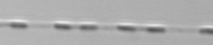
Label: Leptocylindrus